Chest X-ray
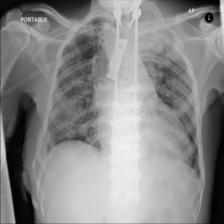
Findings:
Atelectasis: negative
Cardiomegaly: negative
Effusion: negative
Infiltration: negative
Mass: negative
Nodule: negative
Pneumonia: negative
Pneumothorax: negative
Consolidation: negative
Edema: negative
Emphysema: negative
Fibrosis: negative
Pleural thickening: negative
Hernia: negative